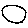
Label: circle